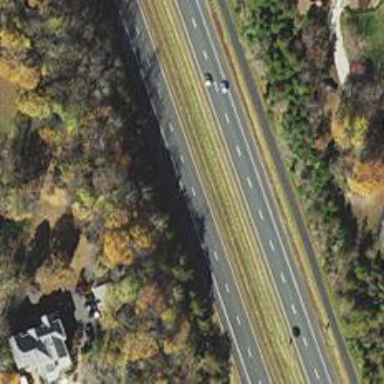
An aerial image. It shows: Expressway with asphalt surface categorized as trunk highway.